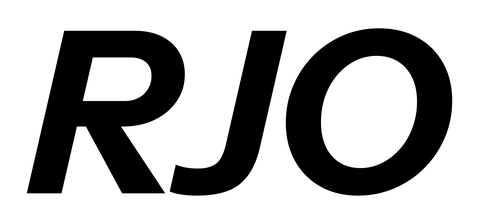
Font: InstrumentSans-Italic_Bold_Italic